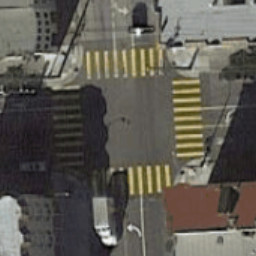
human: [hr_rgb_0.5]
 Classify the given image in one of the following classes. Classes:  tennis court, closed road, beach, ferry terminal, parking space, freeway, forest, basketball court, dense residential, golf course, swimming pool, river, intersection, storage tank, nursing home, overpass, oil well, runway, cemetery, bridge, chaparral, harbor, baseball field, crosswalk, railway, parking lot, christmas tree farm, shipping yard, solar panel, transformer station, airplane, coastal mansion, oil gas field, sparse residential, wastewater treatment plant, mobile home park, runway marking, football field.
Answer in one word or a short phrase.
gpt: crosswalk